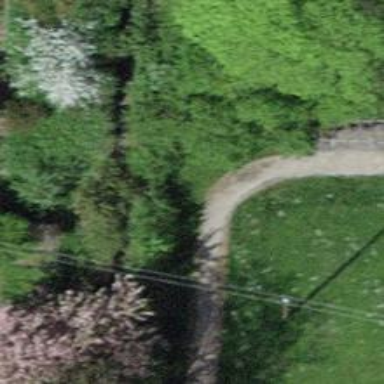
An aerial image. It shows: Unpaved footway.